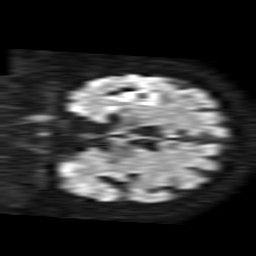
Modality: TRACE
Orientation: coronal
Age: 59
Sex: female
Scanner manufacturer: philips
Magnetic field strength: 1.5 T
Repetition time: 3.395 s
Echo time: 0.06922 s